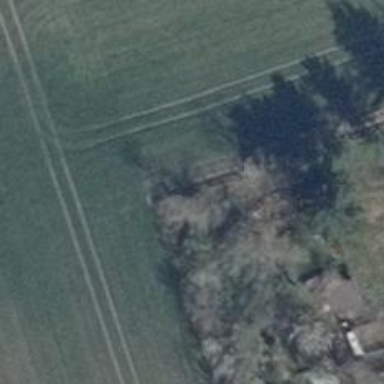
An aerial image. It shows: Row of trees in natural setting.